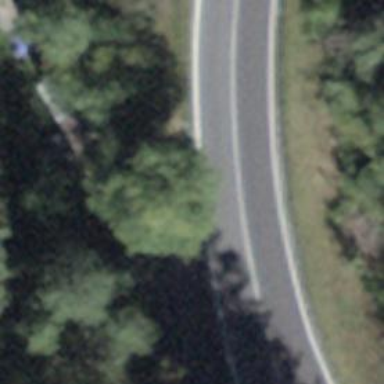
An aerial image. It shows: Secondary road with asphalt surface.